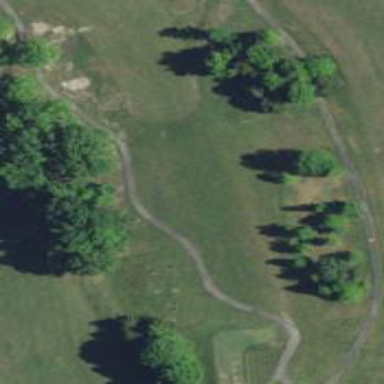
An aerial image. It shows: Golf cartpath that is also road path.